Question: Can someone explain to me why there is less time required when I run below code with:
'''
for2=longTsk() -- approx 2500ms every time
'''
and for
'''
for2=longTsk3() -- approx 3000ms every time
'''
The plain for loop in both the functions requires approx 1500ms every time
'''
function longTsk() {
return new Promise((resolve) => {
setImmediate(() => {
for (let i = 0; i < <PHONE>; i++) {
}
console.log('HOILA');
resolve()
});
});
}
function longTsk3() {
return new Promise((resolve) => {
setImmediate(() => {
for (let j = 0; j < <PHONE>; j++) {
}
console.log('HOILA');
resolve()
});
});
}
const date = Date.now()
async function doForAll() {
const for1 = longTsk()
const for2 = longTsk() //when i change this to longtsk3 exact double time is required
await Promise.all([for1, for2])
console.log(Date.now() - date);
}
doForAll()
console.log('sldkfgj');
console.log('lskdjglkjdfg');
'''
The first time I ran with 'longTsk3' and then 'longTsk' in this screen shot

Why replacing the second function call with another function (longTsk3) which is similar, takes 500 ms more?
This time scales may change from machine to machine, but there is significant time difference for sure in two situations when run on a same machine!
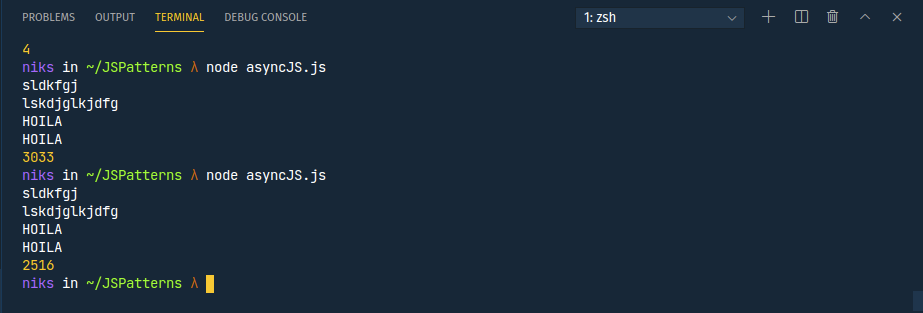
Answer: There is no difference in code between 'longTsk3' and 'longTsk'.
The key here is that the 'same function' is called.
and when the same function is called, 'the time cost is reduced'.
The time spent in actual operation can be accurately measured as follows.
1. If done separately, it takes the same amount of time.
'''
async function doForAll() {
const for1 = longTsk()
const for2 = longTsk3()
var date = Date.now()
await Promise.all([for1])
console.log(Date.now() - date); // 1784
date = Date.now()
await Promise.all([for2])
console.log(Date.now() - date); // 1789
}
'''
1. In the case of longTsk & longTsk, since it has already been executed, the cost seems to be reduced the next time it is called.
'''
async function doForAll() {
const for1 = longTsk()
const for2 = longTsk()
var date = Date.now()
await Promise.all([for1])
console.log(Date.now() - date); // 1789
date = Date.now()
await Promise.all([for2])
console.log(Date.now() - date); // 1183
}
'''
1. Even when calling longTsk3 twice in a row, the exact same result as above could be obtained.
'''
async function doForAll() {
const for1 = longTsk3()
const for2 = longTsk3()
var date = Date.now()
await Promise.all([for1])
console.log(Date.now() - date); // 1784
date = Date.now()
await Promise.all([for2])
console.log(Date.now() - date); // 1185
}
'''
In other words, your problem can be seen that the cost is reduced when the same function is called.